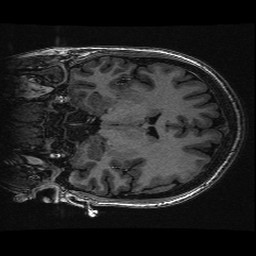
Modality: T1w
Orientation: coronal
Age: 26
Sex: female
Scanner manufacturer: ge
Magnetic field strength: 3 T
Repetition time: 0.008848 s
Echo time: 0.003544 s